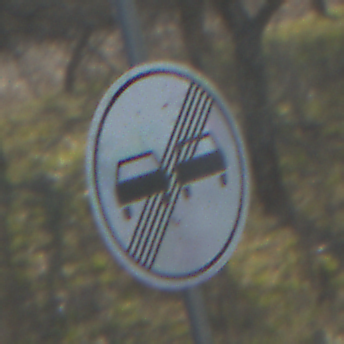
Verkehrszeichen: EndeUeberholverbot
Umgebung: Outdoor, Nature
Tageszeit: MorningAfternoon
Wetter: Clear
Licht: Natural
Jahreszeit: NotSpecified
Kontrast: HighContrast